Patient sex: M
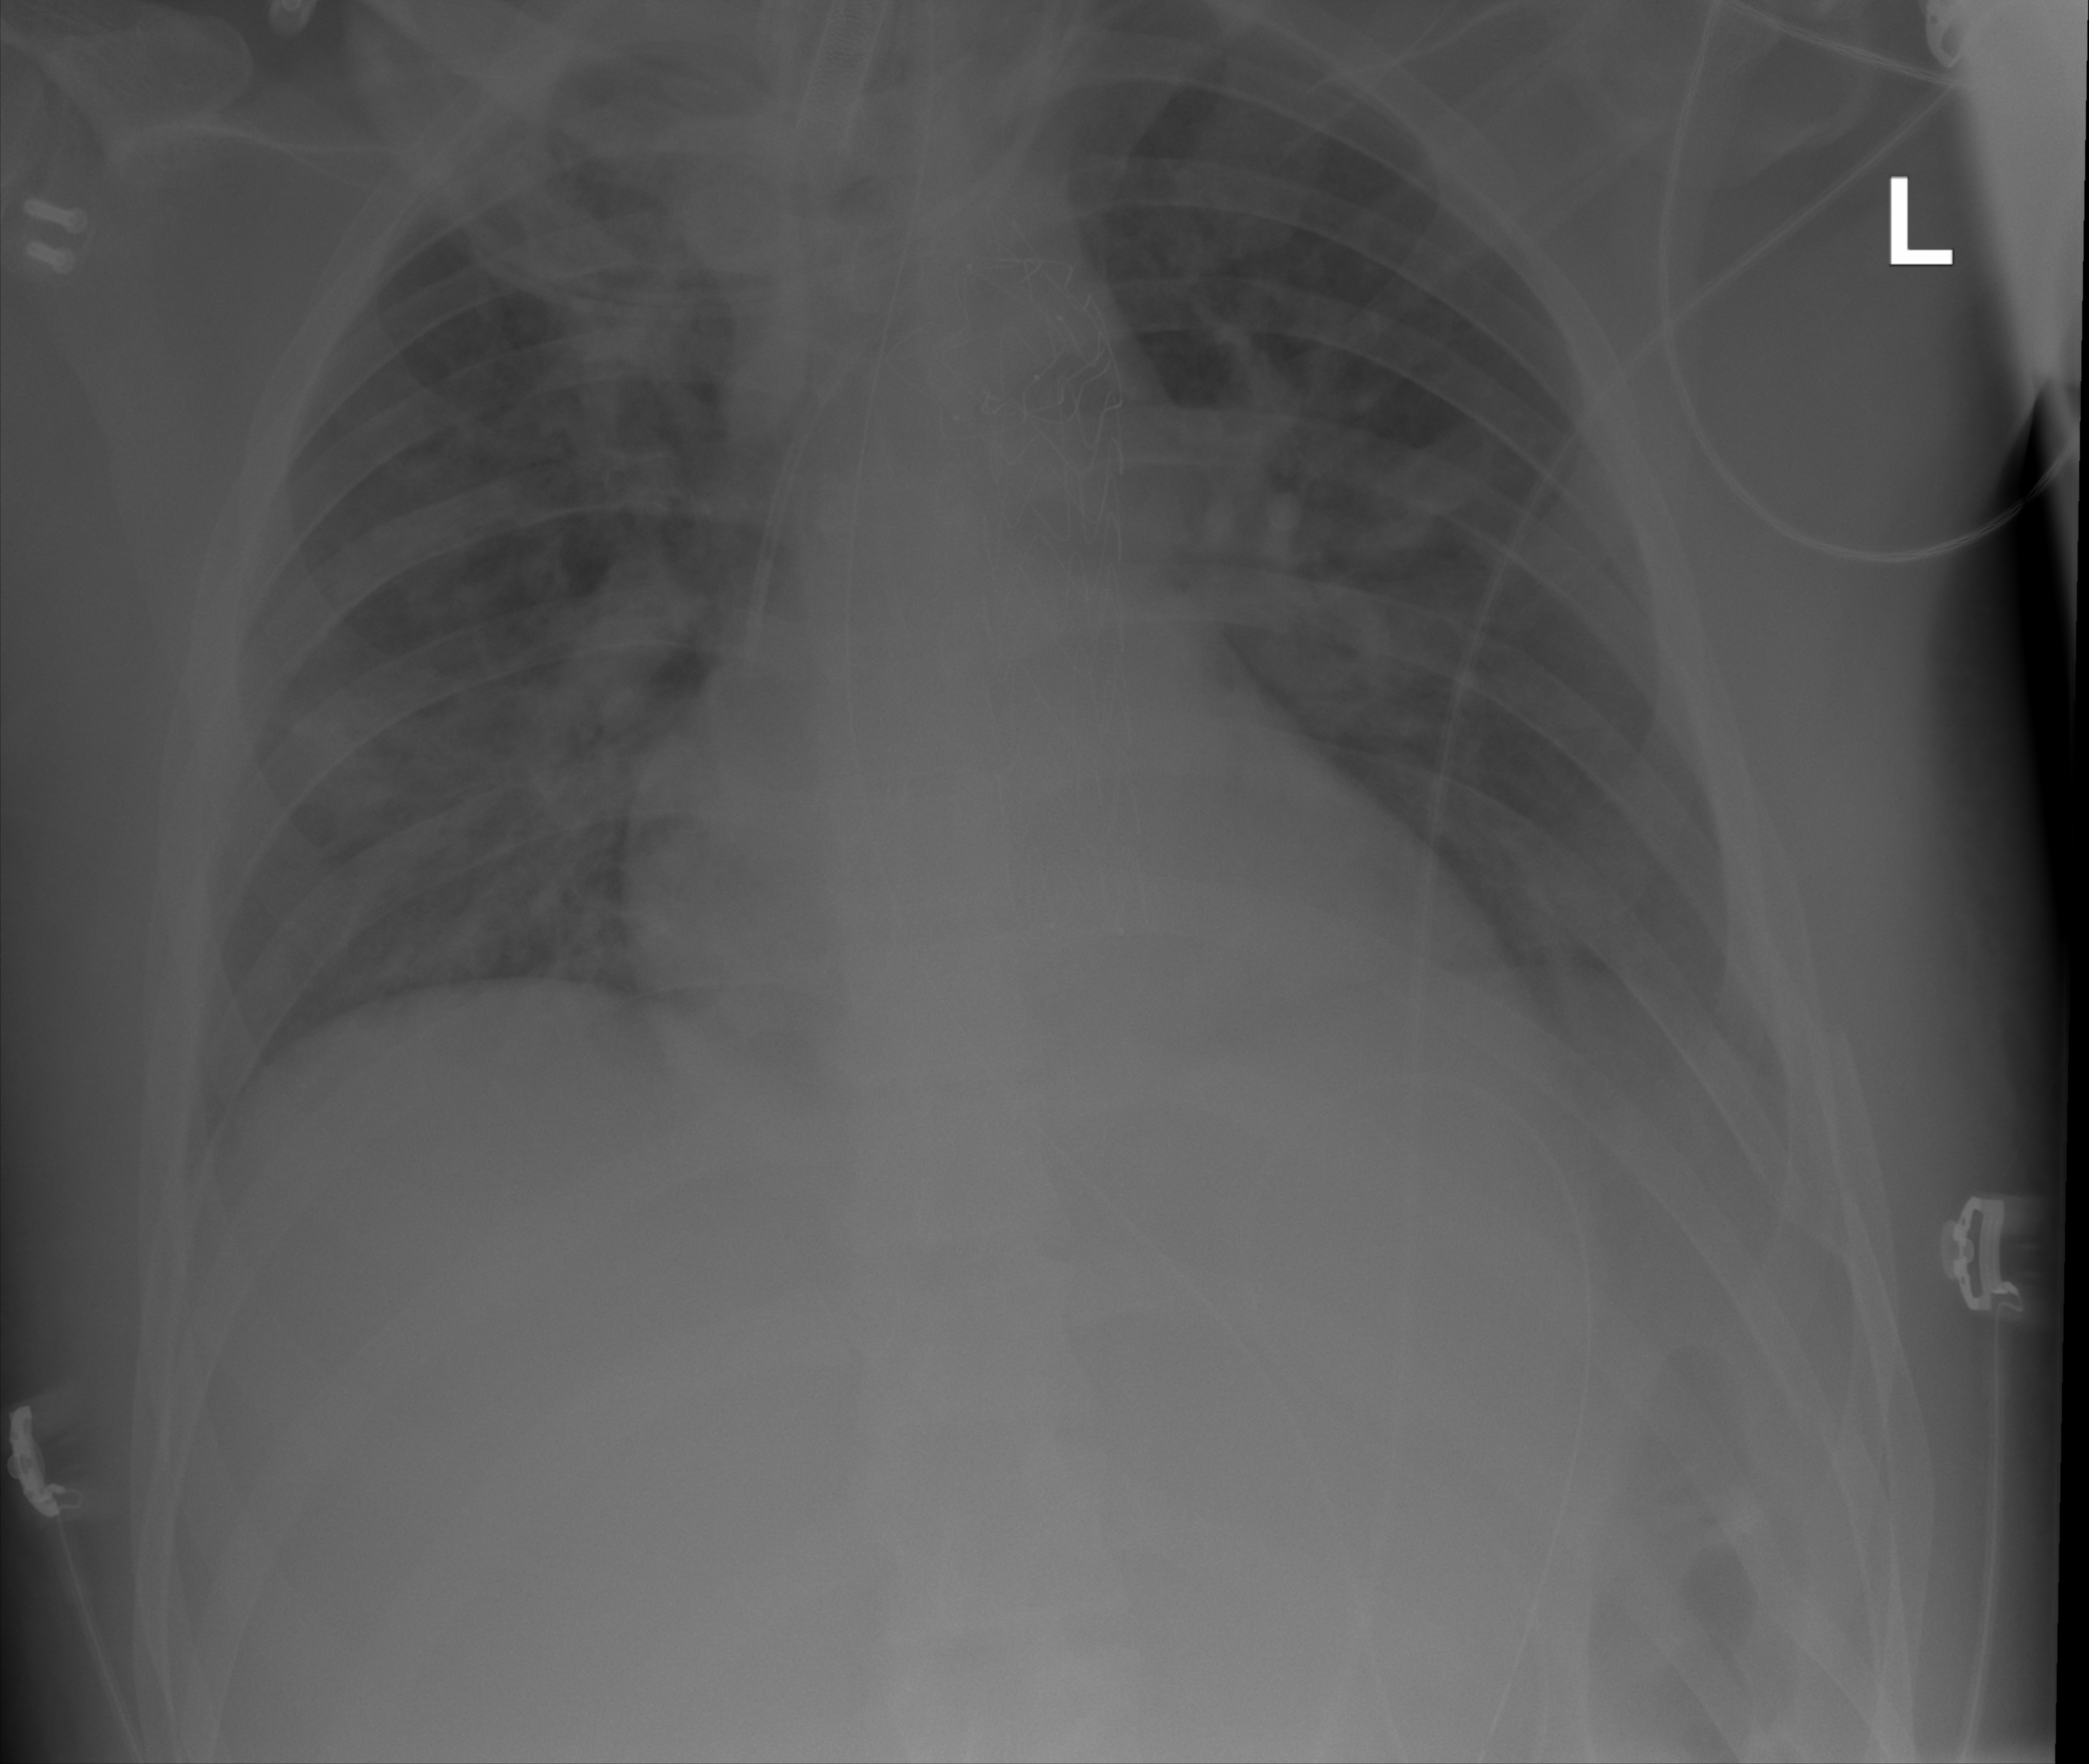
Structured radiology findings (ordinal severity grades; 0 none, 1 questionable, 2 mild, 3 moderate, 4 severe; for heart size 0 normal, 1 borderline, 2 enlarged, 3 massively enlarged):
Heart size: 2
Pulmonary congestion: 0
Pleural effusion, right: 0
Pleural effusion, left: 2
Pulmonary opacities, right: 2
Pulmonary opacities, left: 2
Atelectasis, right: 2
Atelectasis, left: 2